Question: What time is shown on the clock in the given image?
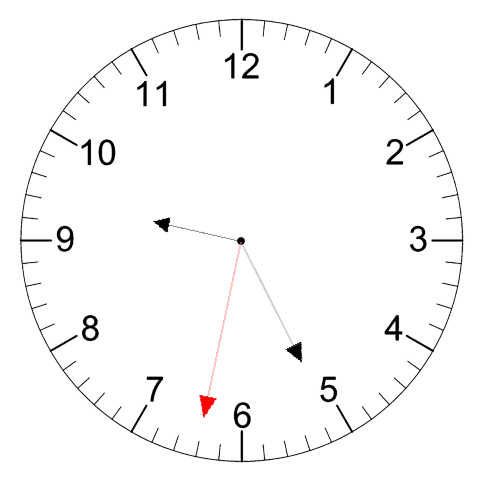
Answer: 09:25:32